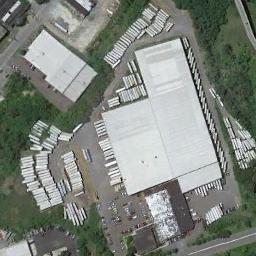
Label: industrial_area